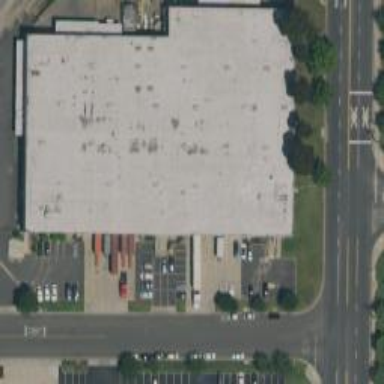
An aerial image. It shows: Warehouse building.